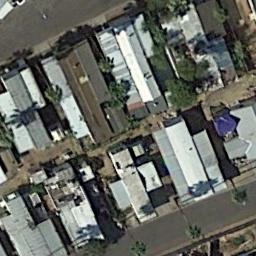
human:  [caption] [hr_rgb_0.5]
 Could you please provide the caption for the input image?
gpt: The mobile home park with some dense mobile homes is surrounded by roads .

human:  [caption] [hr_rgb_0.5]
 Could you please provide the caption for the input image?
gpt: Many buildings are in the mobile home park .

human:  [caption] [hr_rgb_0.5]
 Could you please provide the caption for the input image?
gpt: The mobile home park is next to the road .

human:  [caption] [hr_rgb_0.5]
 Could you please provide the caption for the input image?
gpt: There are three rows of mobile homes .

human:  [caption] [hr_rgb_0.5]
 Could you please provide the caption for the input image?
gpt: There are some gray buildings in the mobile home park .